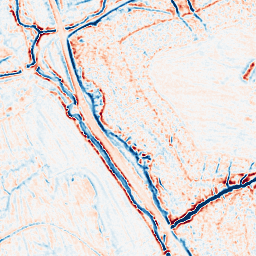
Category: edge_preserving
Decomposition family: bilateral
Decomposition parameters: d: 9
sigma_color: 50
sigma_space: 25
Upsampling method: linear_exact
Upsampling parameters: scale: 2
Upsampling scale: 2